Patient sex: M
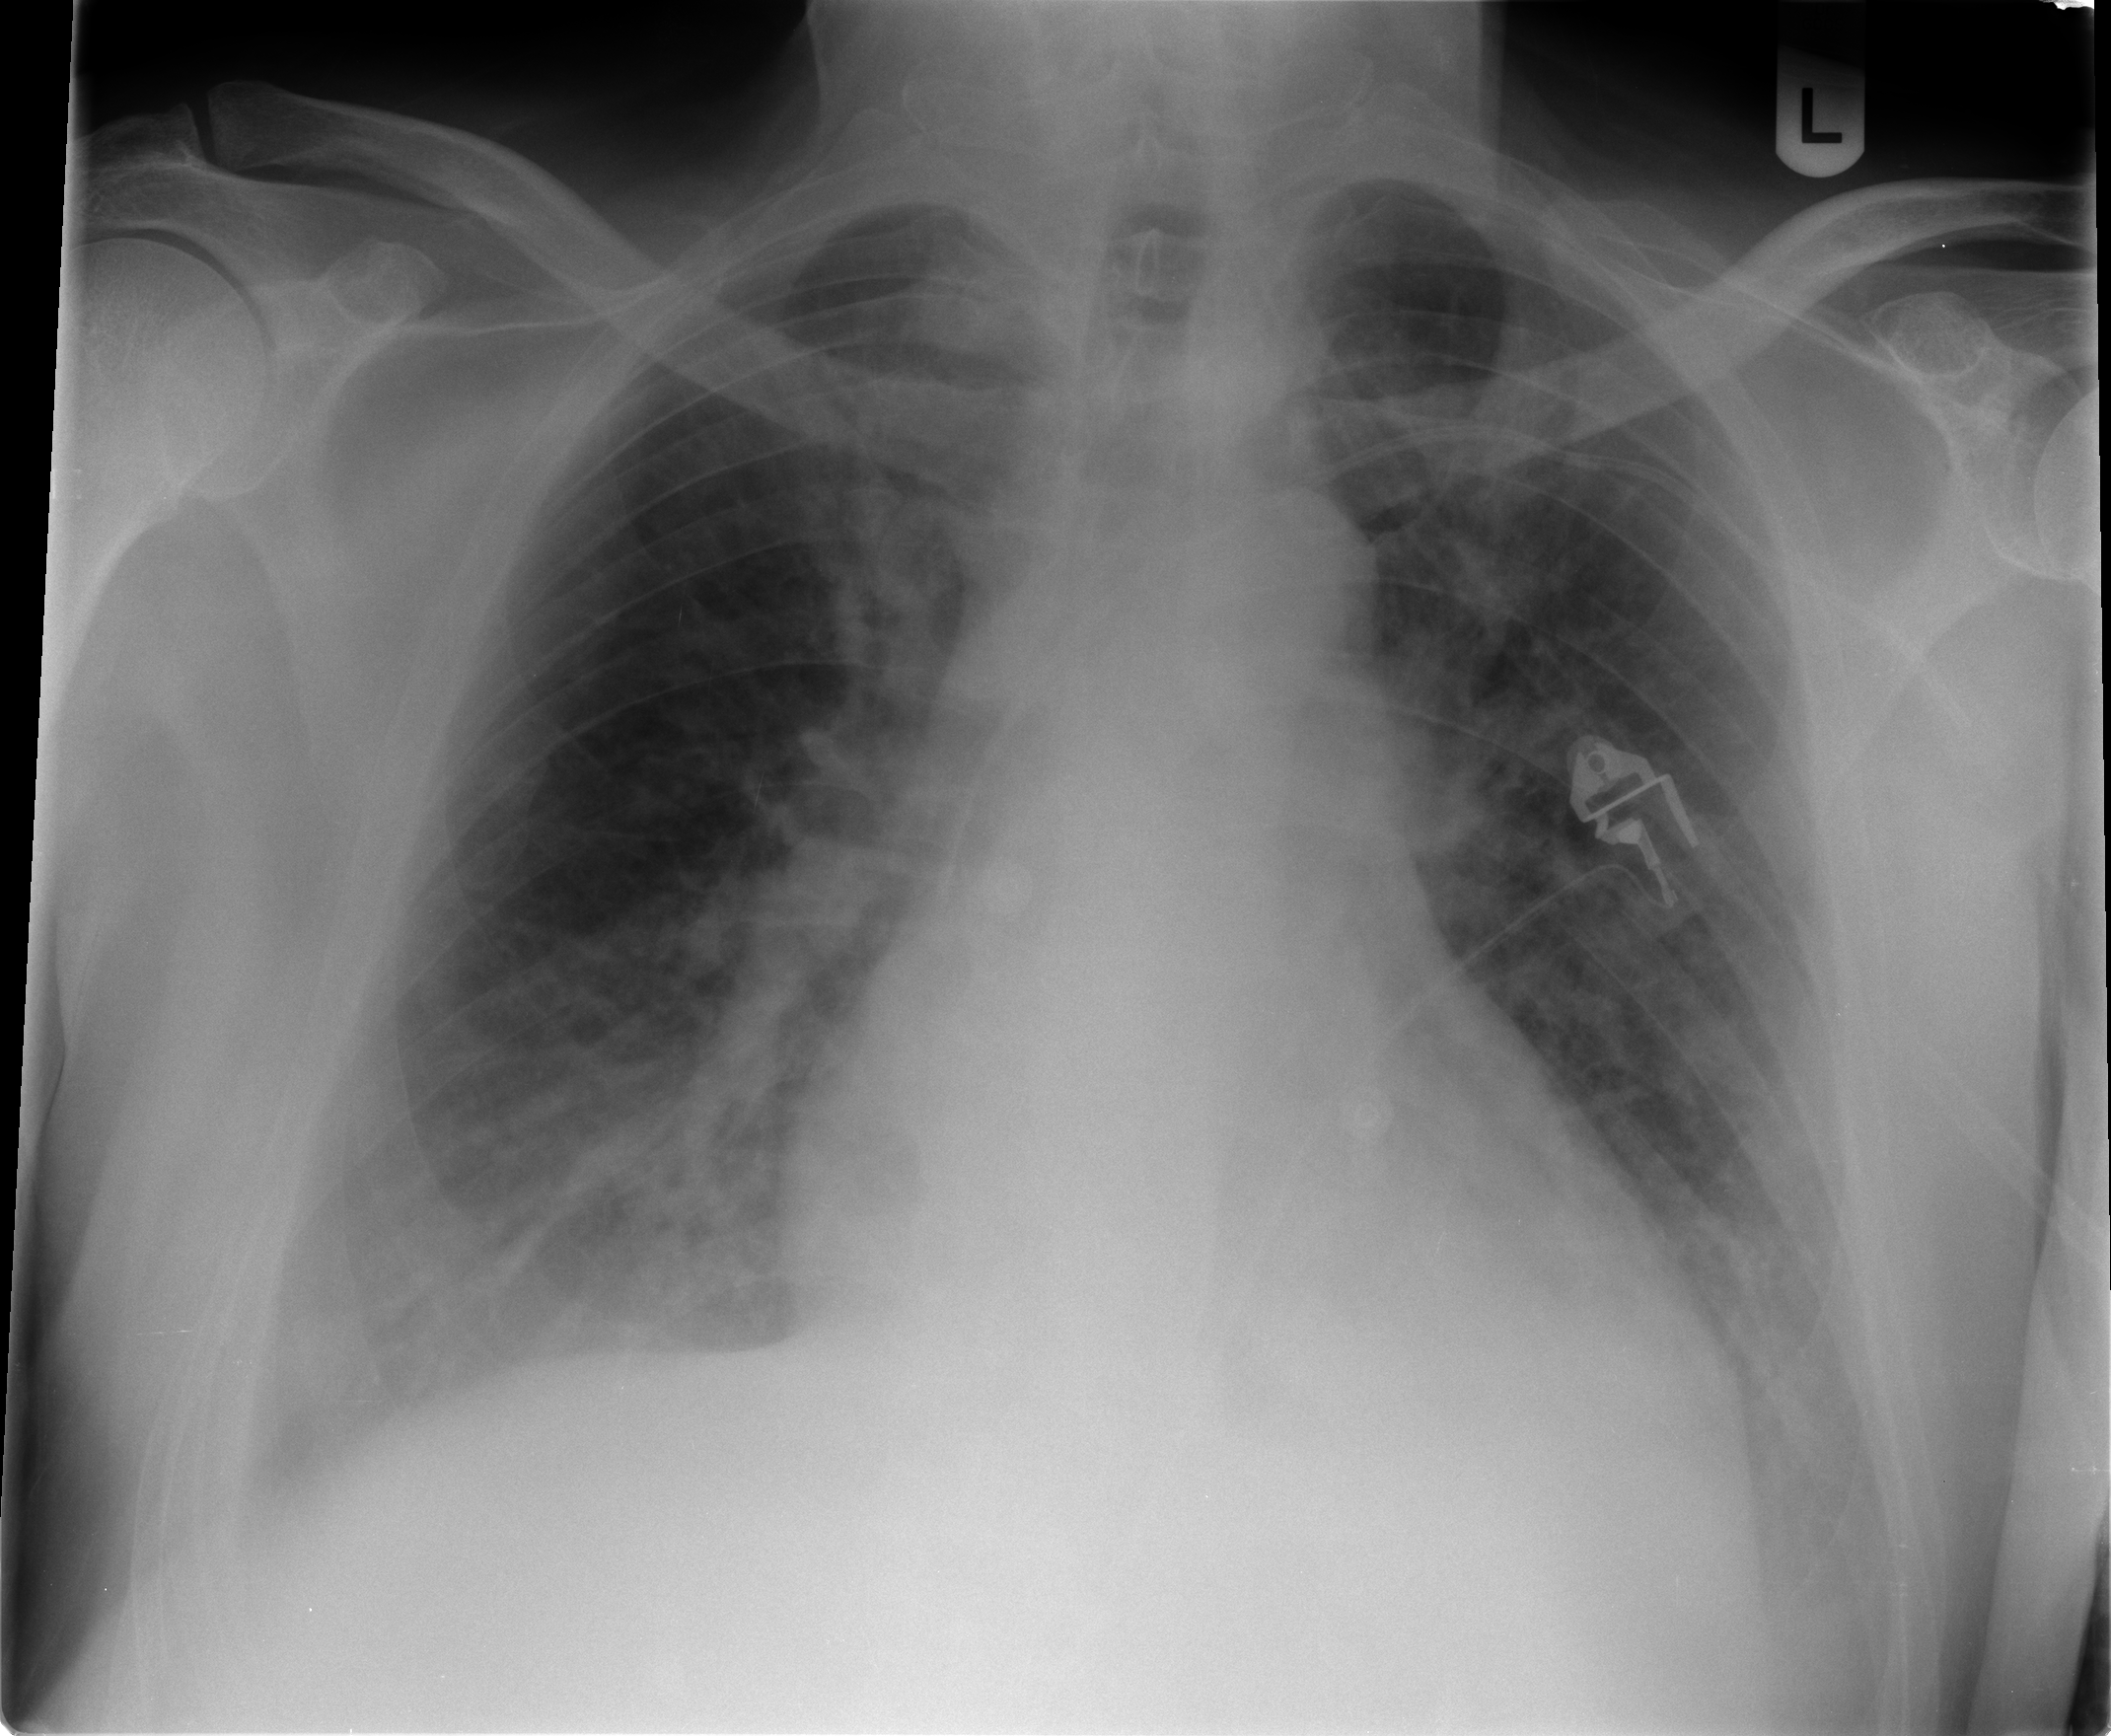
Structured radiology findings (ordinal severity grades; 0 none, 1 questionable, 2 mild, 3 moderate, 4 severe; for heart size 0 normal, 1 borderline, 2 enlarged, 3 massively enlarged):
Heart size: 2
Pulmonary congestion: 2
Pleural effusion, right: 2
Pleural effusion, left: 2
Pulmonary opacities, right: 2
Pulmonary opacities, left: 2
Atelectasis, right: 2
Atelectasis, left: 2